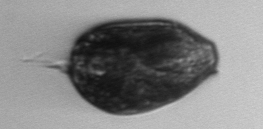
Label: Prorocentrum_micans